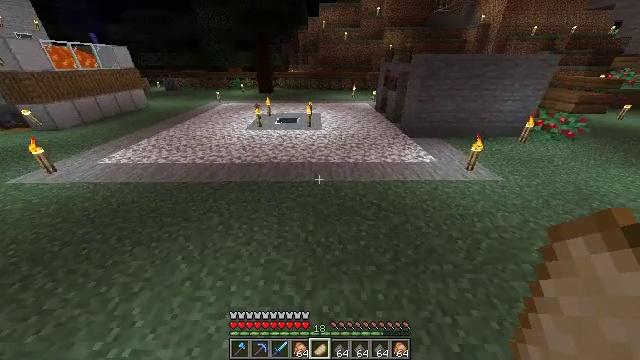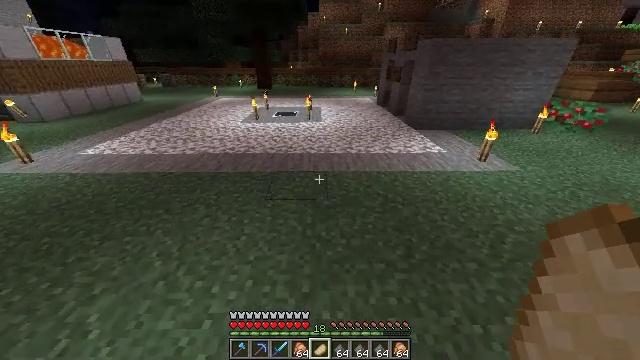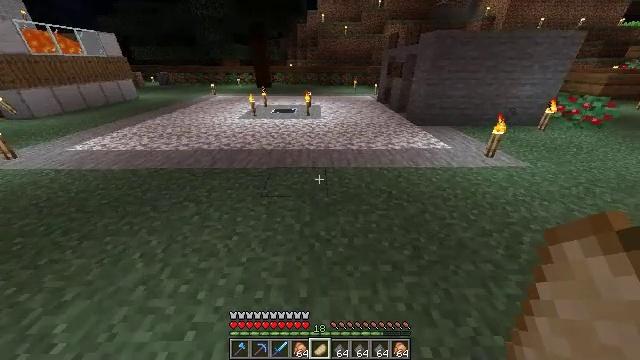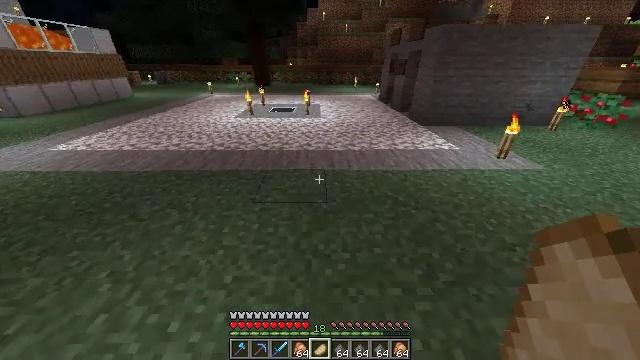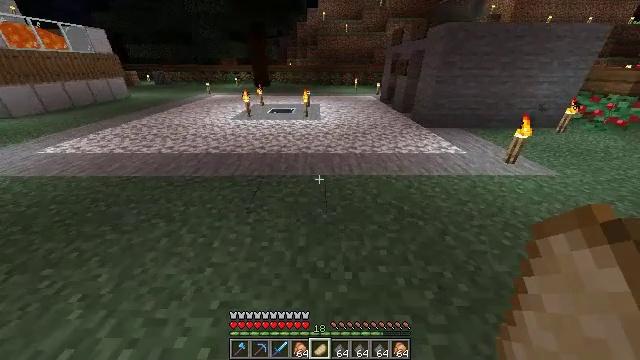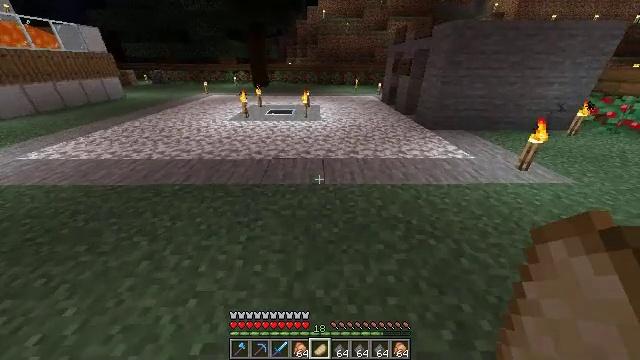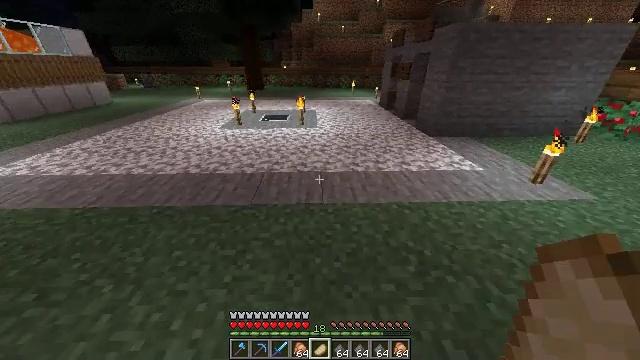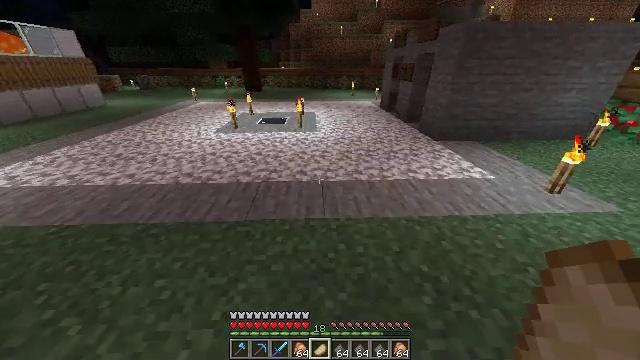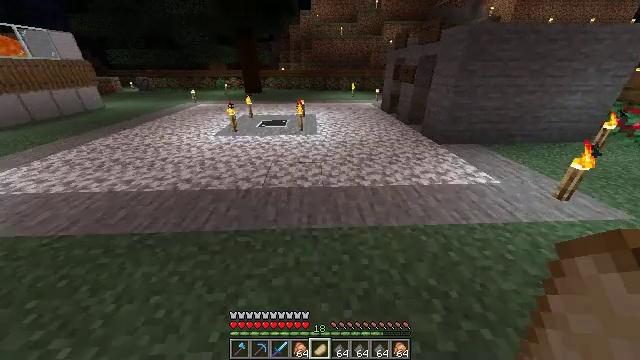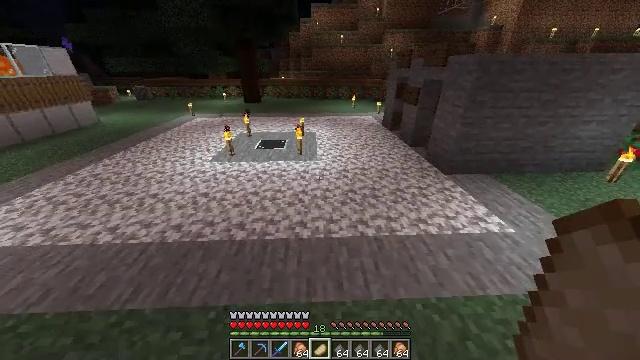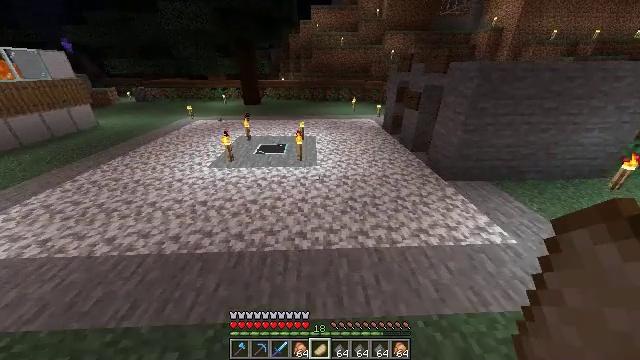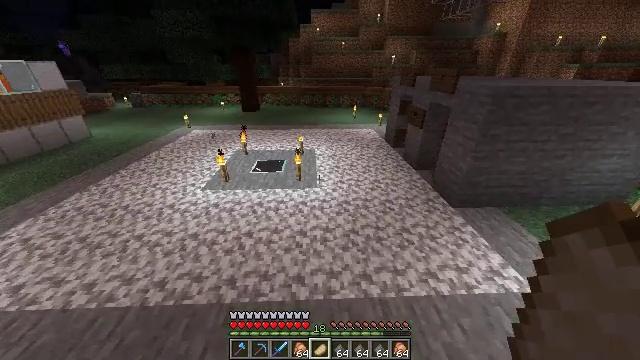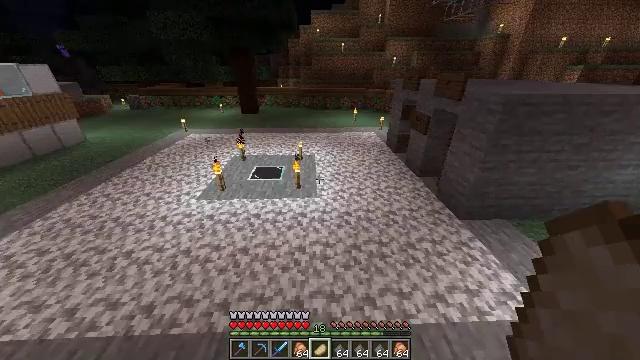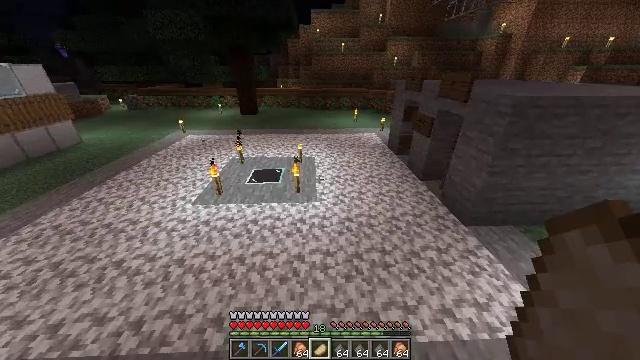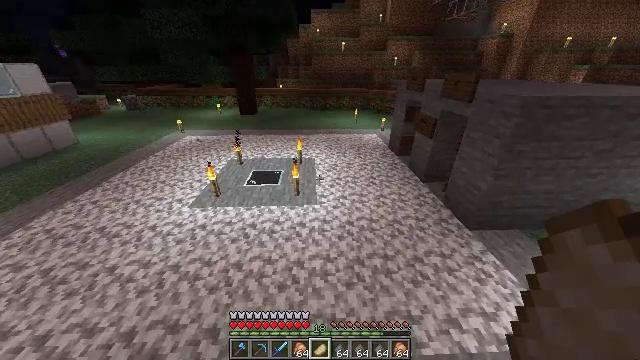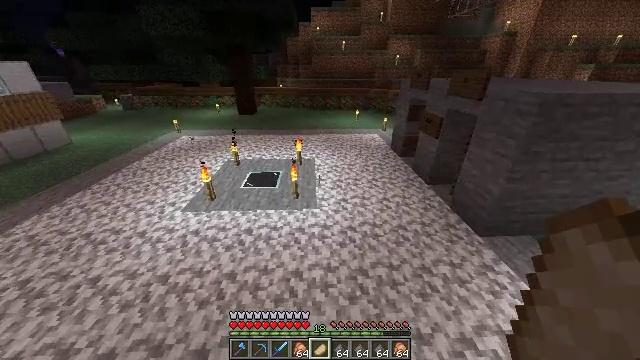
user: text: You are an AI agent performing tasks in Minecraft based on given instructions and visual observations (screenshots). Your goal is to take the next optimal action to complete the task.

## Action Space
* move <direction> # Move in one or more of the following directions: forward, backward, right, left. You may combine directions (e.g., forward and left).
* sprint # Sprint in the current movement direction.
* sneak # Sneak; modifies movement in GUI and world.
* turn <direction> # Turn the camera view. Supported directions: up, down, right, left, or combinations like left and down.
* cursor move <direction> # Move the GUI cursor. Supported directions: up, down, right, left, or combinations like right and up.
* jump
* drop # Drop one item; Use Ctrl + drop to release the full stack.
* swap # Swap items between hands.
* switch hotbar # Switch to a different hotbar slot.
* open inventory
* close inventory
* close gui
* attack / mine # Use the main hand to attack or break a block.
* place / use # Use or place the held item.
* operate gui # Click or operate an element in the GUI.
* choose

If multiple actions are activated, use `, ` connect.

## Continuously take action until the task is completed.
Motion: motion action
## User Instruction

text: Mine the shulker box.
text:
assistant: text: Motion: move forward
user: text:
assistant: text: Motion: move forward
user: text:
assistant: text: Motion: move forward
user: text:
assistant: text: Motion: move forward
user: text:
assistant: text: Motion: move forward
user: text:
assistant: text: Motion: move forward, turn right
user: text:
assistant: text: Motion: move forward
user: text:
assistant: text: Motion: move forward, jump
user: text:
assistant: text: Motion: move forward, jump
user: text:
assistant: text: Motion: move forward, jump
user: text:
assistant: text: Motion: move forward, jump
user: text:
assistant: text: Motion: move forward
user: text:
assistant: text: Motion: move forward
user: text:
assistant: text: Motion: move forward
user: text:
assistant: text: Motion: move forward
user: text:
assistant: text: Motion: move forward
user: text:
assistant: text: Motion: move forward
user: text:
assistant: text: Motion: move forward
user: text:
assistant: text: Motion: move forward
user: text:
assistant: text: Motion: move forward
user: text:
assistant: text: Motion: move forward, turn right
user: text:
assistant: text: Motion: move forward, turn right and up
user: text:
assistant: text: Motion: move forward, turn right and up
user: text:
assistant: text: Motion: move forward, turn right and up
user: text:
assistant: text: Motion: move forward, turn right
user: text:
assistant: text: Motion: move forward, turn right
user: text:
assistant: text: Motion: move forward, turn right
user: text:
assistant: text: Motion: move forward, turn right
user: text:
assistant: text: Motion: move forward, sprint, turn right
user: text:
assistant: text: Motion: move forward, sprint, turn right